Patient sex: M
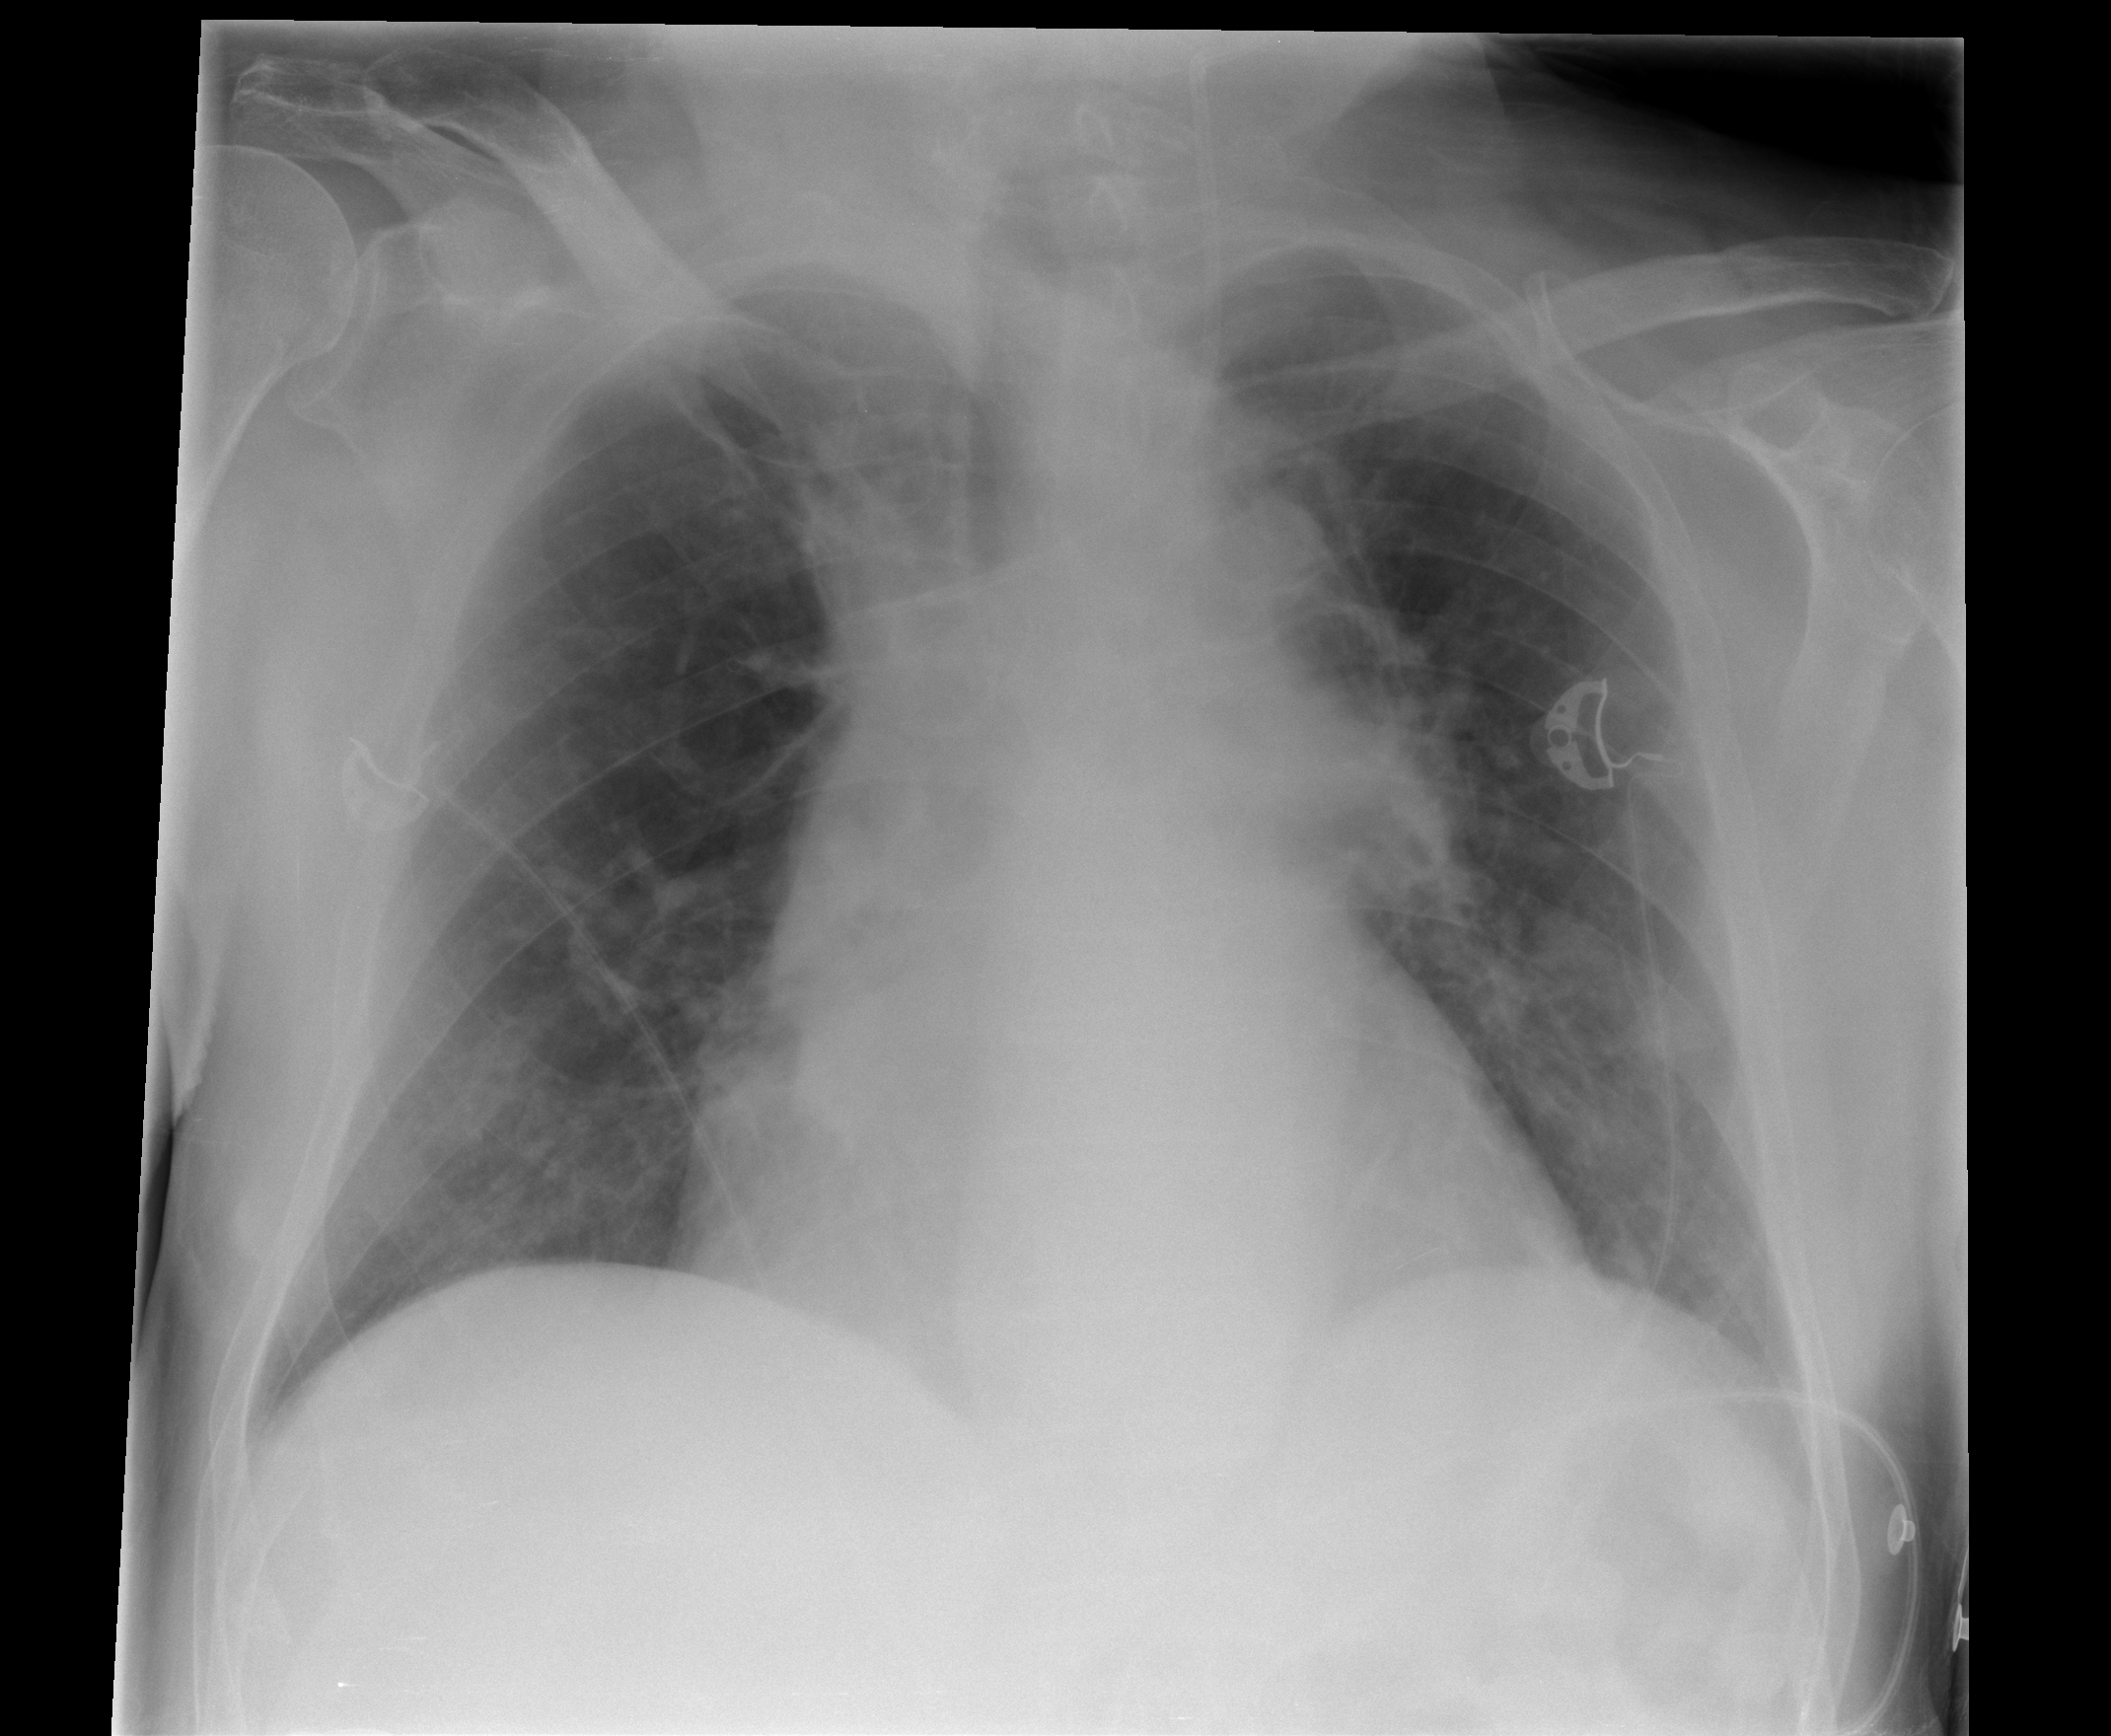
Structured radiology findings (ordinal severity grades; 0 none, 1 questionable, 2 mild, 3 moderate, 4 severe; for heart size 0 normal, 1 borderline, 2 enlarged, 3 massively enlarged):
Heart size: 2
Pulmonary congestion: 0
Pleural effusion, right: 0
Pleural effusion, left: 0
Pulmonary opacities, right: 0
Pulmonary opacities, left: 1
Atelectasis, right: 0
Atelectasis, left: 0